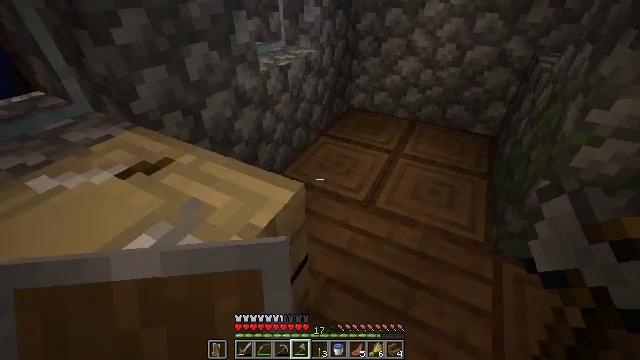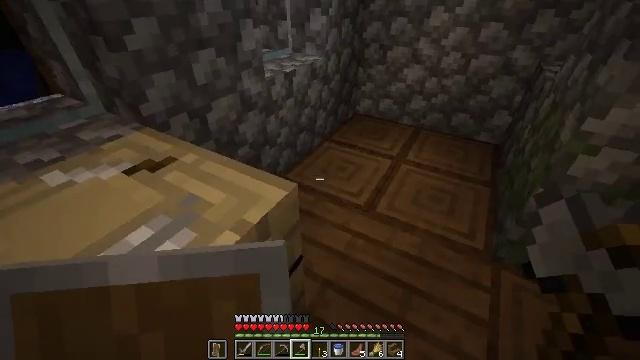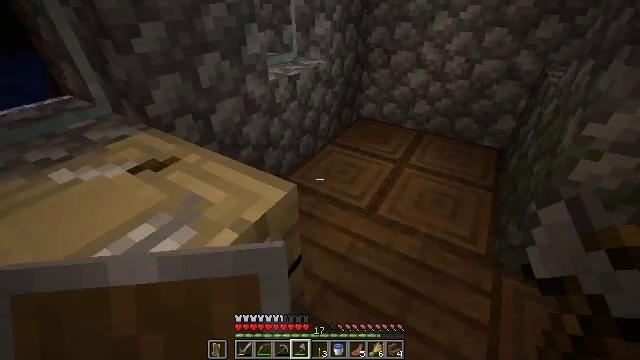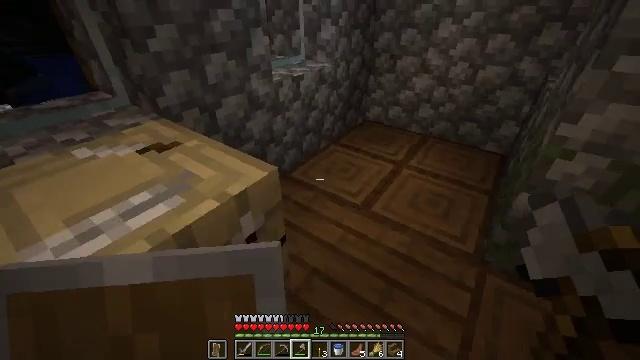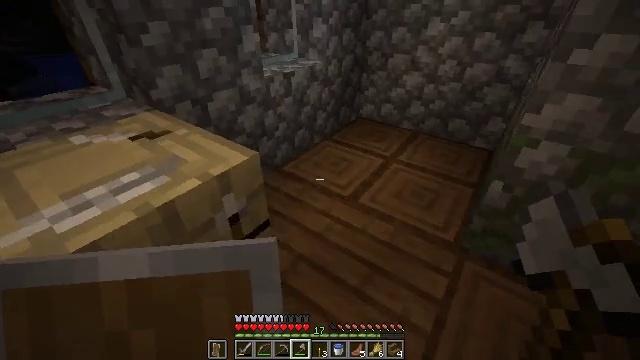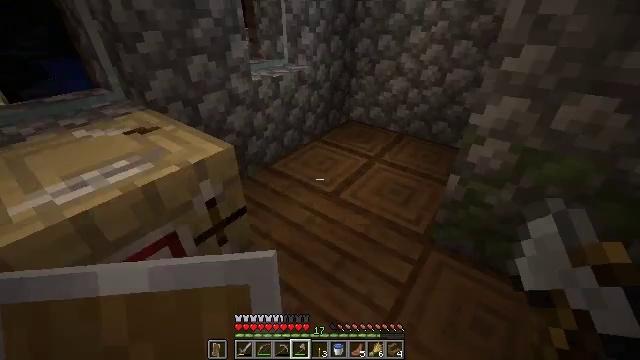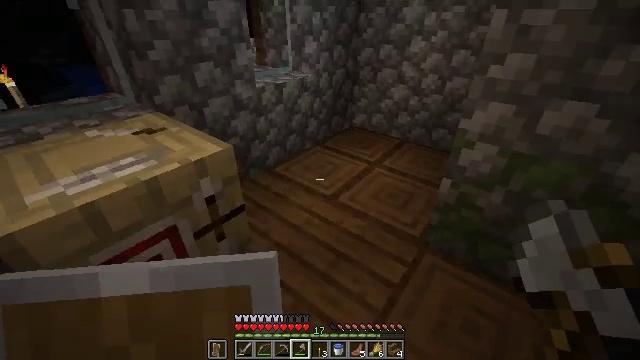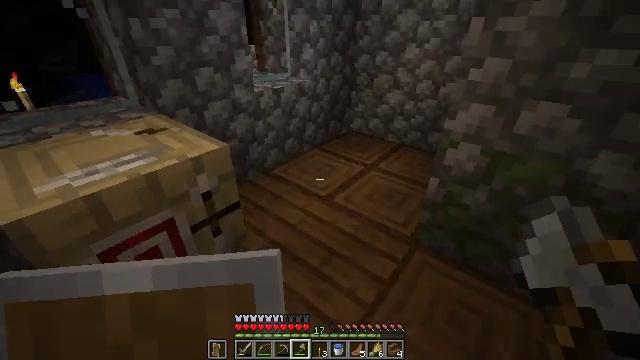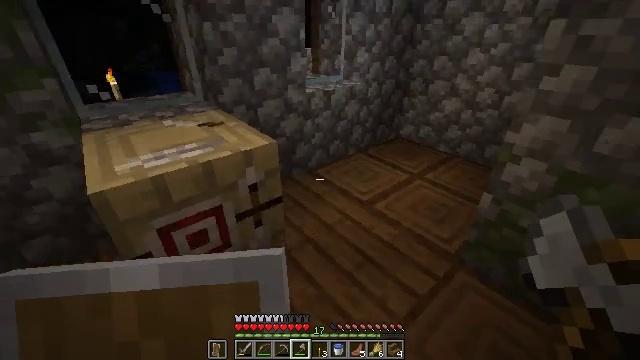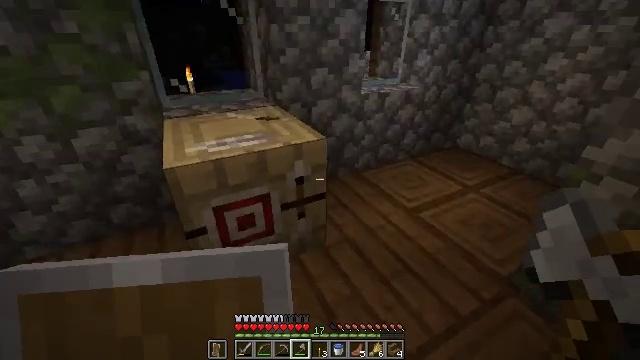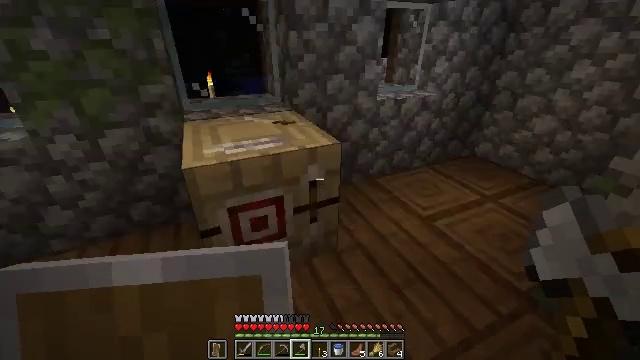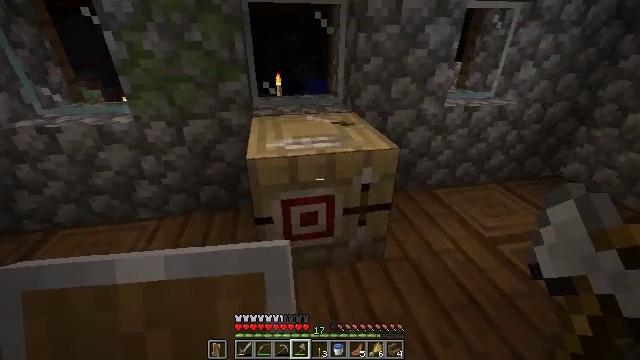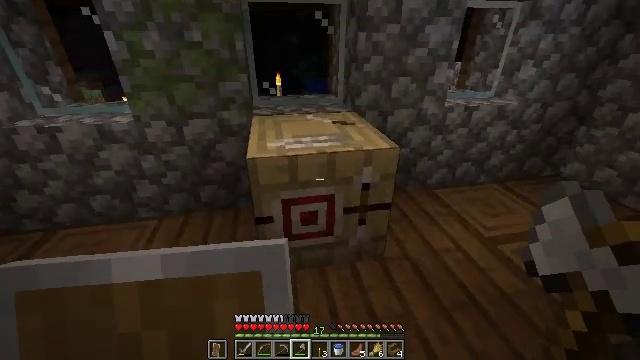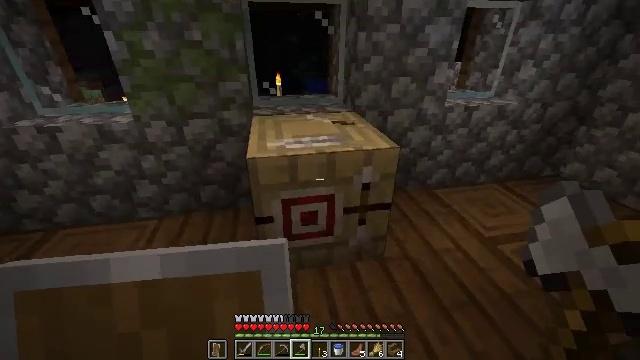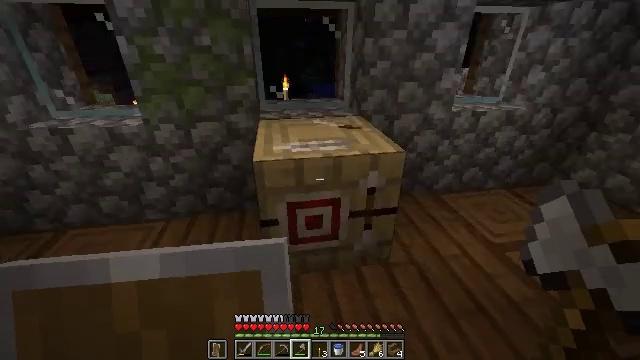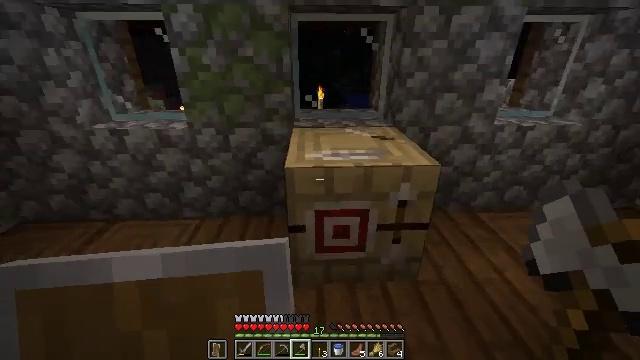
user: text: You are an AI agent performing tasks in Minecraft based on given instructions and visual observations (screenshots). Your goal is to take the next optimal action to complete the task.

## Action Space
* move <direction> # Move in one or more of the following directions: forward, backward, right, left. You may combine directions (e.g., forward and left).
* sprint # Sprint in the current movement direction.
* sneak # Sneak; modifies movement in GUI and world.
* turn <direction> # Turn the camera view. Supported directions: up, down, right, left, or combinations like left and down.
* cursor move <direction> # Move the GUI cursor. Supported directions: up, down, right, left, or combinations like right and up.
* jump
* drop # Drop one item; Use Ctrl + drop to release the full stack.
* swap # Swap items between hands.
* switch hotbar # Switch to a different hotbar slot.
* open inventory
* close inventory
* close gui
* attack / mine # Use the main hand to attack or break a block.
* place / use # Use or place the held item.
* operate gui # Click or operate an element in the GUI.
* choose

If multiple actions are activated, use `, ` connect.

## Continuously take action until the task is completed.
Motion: motion action
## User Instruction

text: Collect the spruce trapdoor from its position.
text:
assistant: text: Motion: move back and move right, turn left and up
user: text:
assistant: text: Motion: move back and move right, turn left
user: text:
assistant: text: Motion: move back and move right, turn left and up
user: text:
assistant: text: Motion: move back and move right
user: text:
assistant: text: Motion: move back and move right, turn left and up
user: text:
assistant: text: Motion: turn left and up
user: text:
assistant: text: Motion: turn up
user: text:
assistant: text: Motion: turn left
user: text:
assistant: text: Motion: turn left
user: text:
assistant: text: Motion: turn left and up
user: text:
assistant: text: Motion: turn left
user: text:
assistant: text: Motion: no_op
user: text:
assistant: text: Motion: no_op
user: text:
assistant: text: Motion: turn left
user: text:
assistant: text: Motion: turn left and up
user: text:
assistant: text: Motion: turn left
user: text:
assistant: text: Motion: turn right and up
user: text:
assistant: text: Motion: turn right and down
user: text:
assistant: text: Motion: turn right and down
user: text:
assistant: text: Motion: no_op
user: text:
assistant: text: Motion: no_op
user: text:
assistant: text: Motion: turn right and down
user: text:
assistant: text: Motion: turn right and down
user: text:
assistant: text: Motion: turn right
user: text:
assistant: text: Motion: no_op
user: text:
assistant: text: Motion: no_op
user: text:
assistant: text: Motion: move forward, turn left
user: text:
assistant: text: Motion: move forward, turn right and up
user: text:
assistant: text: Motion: move forward, turn right and up
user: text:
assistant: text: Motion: move forward, turn up